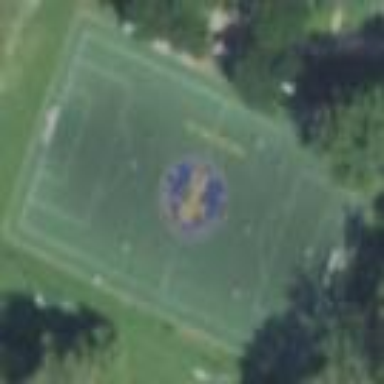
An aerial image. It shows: Soccer pitch for leisureland activities.